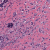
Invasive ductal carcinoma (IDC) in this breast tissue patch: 1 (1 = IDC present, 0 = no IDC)